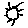
Label: sun